Question: I want to develop a tree of folders and files with a drag-and-drop upload on folders.
Example:

For the drag-and-drop upload, I fund <URL>.
The basic code is:
'''
$('#fileupload').fileupload({
dataType: 'json',
url: 'php/index.php',
dropZone: $(document),
done: function (e, data) {
$.each(data.result, function (index, file) {
$('<p/>').text(file.name).appendTo(document.body);
});
}
});
'''
In my project, I've multi dropzone (my folders) like for example :
'''
<ul>
<li>Bookmarks</li>
<li>Search</li>
<li>Web dev</li>
...
</ul>
'''
---
I tried something like this but obviously it doesn't work:
'''
<ul>
<li id="folder1" class="folder">Bookmarks</li>
<li id="folder2" class="folder">Search</li>
<li id="folder3" class="folder">Web dev</li>
...
</ul>
'''
.
'''
$('.folder').fileupload({
dataType: 'json',
url: 'php/index.php',
dropZone: $('.folder'),
done: function (e, data) {
$.each(data.result, function (index, file) {
$('<p/>').text($(this).attr(id)).appendTo(document.body);
});
}
});
'''
- -
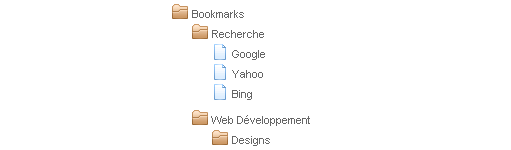
Answer: I found a solution with a colleague.
Actually it wasn't complicated:
'''
$('.folder').each(function(){
var $this = $(this);
$this.fileupload({
dataType: 'json',
url: 'php/index.php',
dropZone: $this,
done: function (e, data) {
$.each(data.result, function (index, file) {
$('<p/>').text($this.attr('id')).appendTo(document.body);
});
}
});
});
'''
Edit: My bad, this answer was in <URL>.